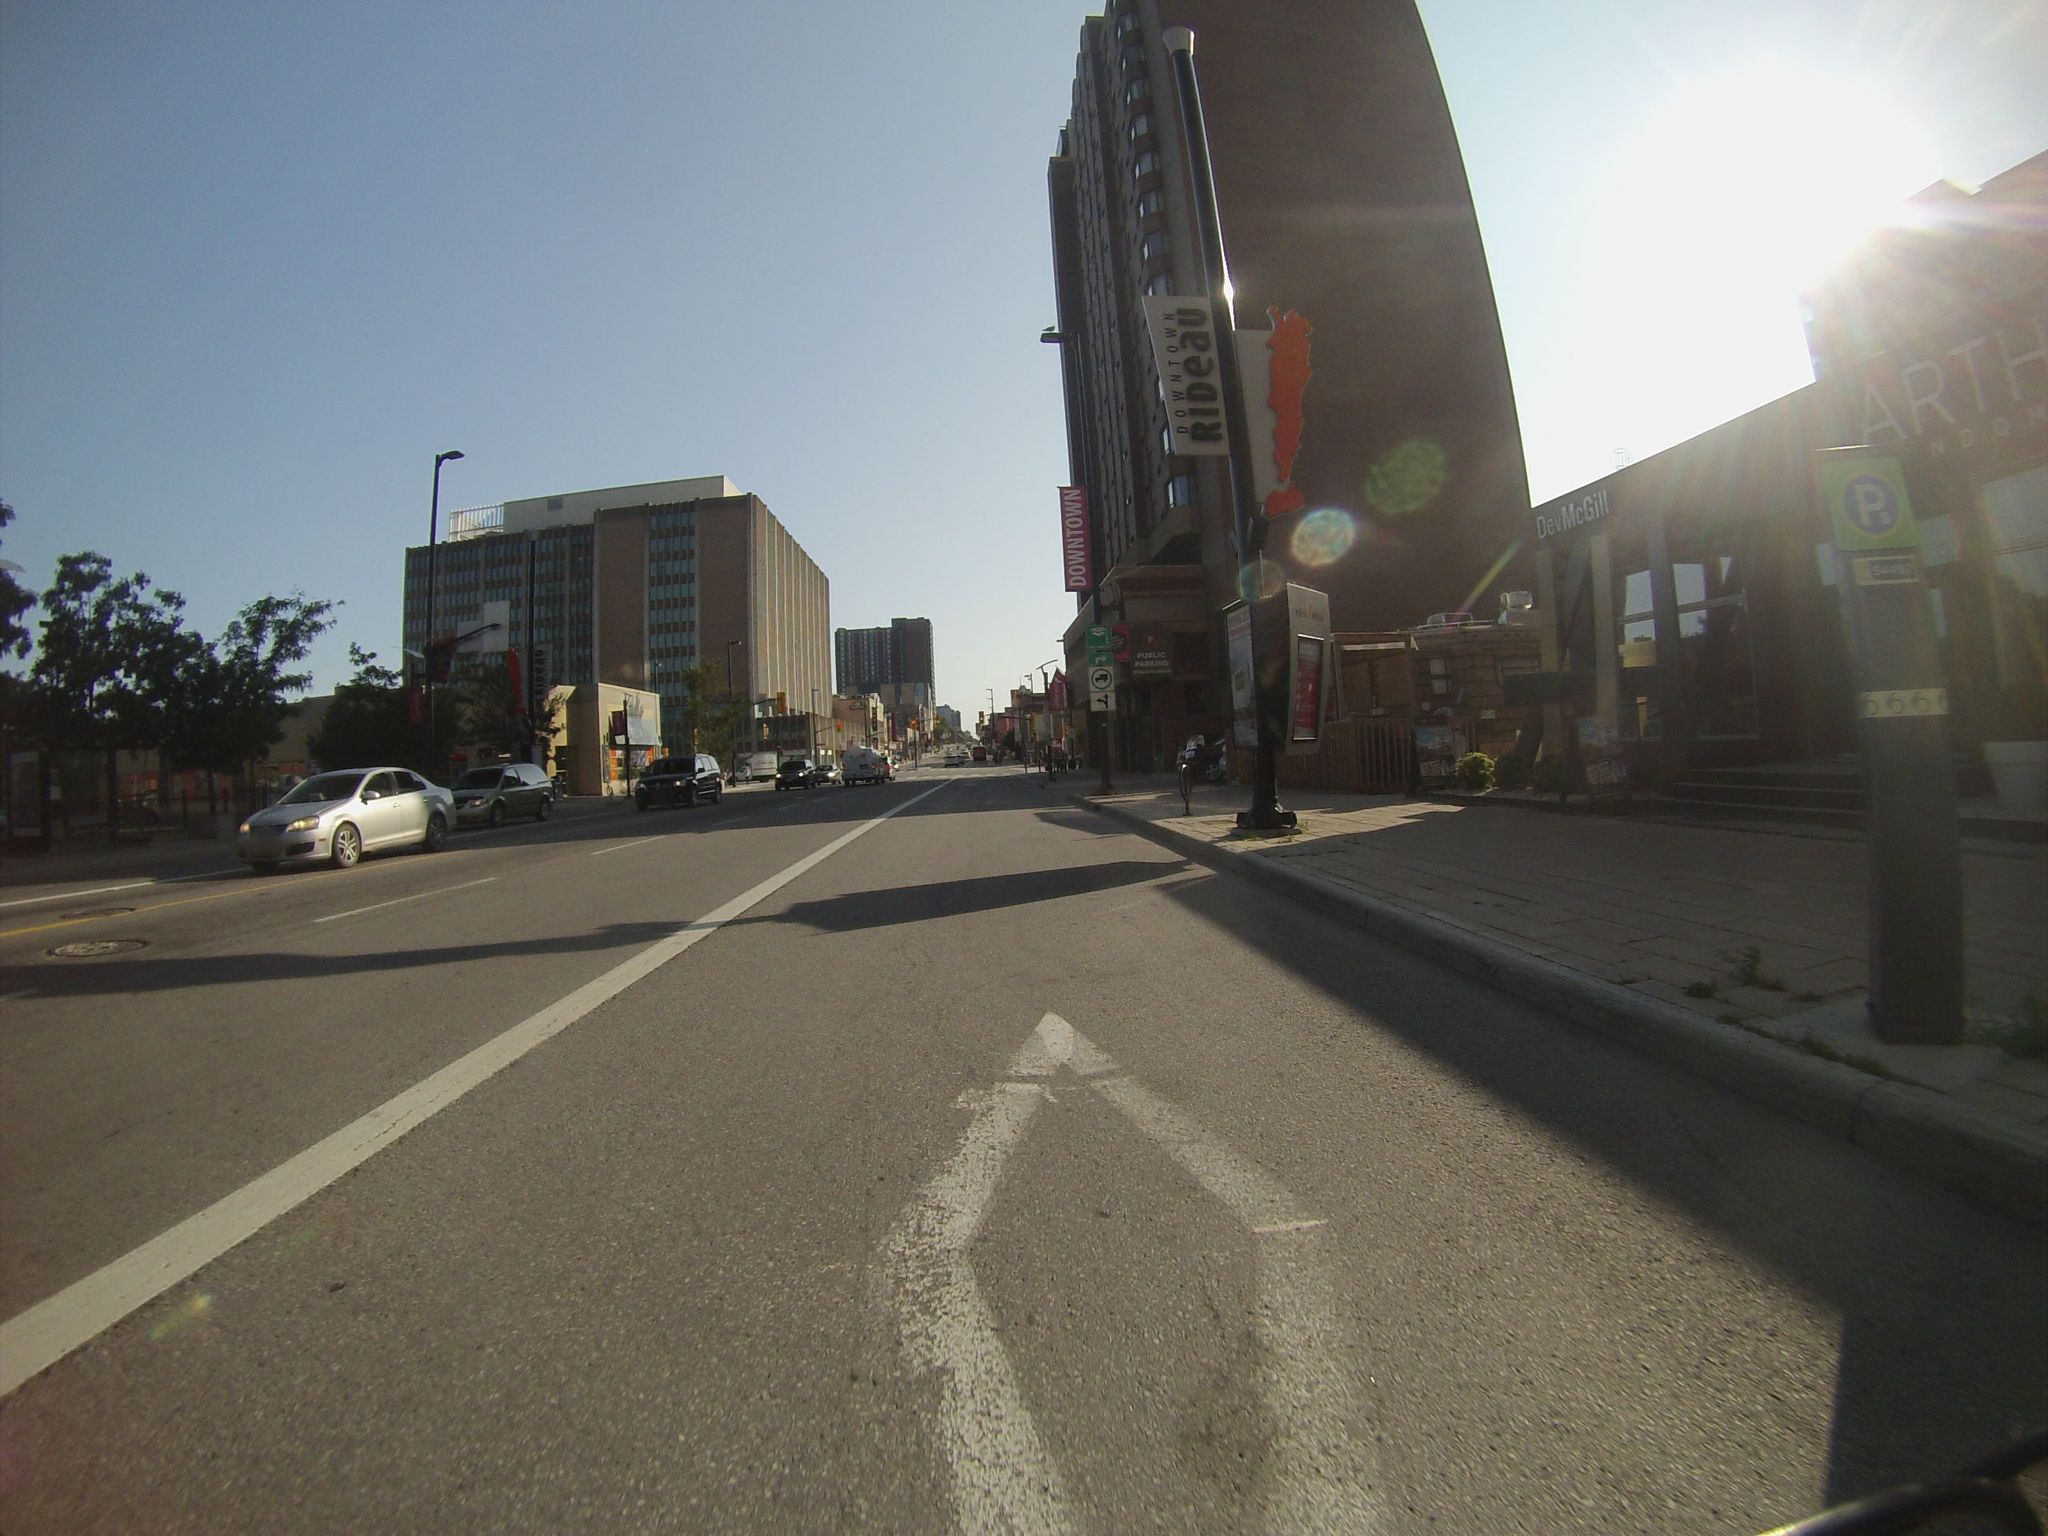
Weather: clear
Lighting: day
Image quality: good
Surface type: driving surface
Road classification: footway
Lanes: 4
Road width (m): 1.5
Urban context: urban centre
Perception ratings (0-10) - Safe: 0.89, Lively: 7.03, Beautiful: 5.34, Boring: 1.45, Depressing: 6.45, Wealthy: 8.04